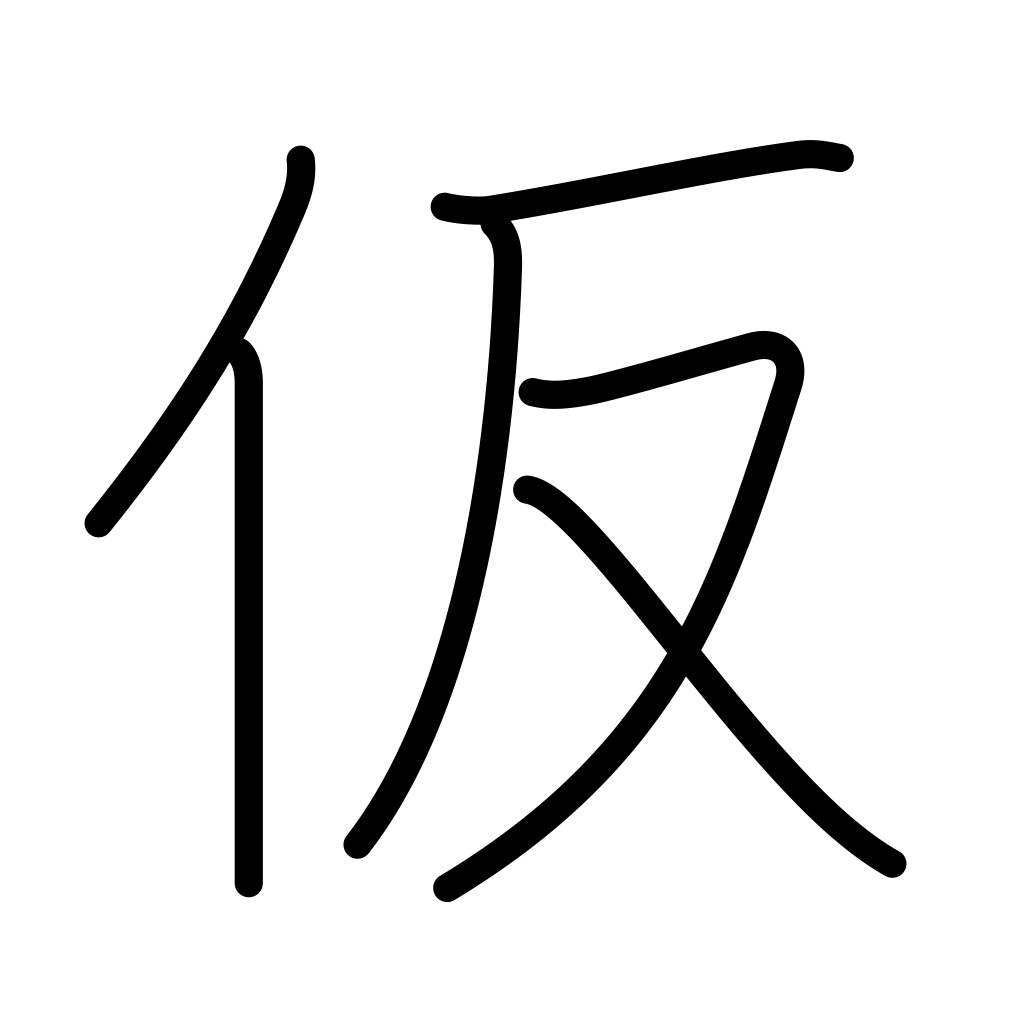
Meaning: sham, temporary, interim, informal